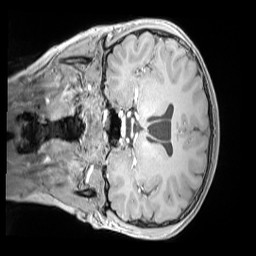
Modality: MP2RAGE
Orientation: coronal
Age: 11
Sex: male
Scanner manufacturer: siemens
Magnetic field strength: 3 T
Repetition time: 4 s
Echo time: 0.00303 s